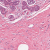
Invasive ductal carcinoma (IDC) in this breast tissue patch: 0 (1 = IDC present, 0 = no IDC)